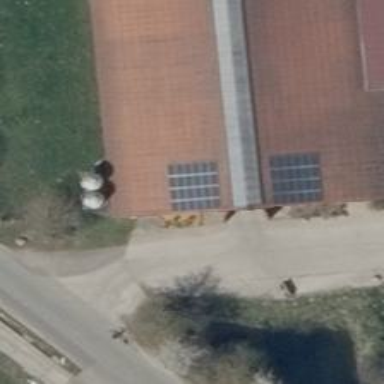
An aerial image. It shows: Solar photovoltaic panel generator producing electricity in small installation.